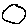
Label: circle